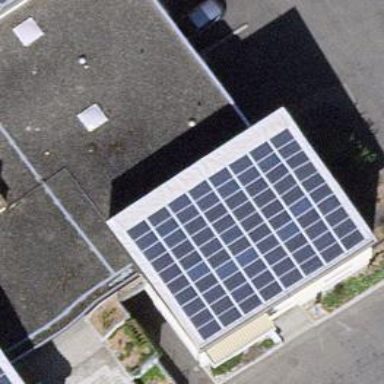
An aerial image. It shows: Solar power generator with photovoltaic panels.